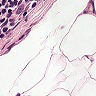
Metastatic tissue present: no